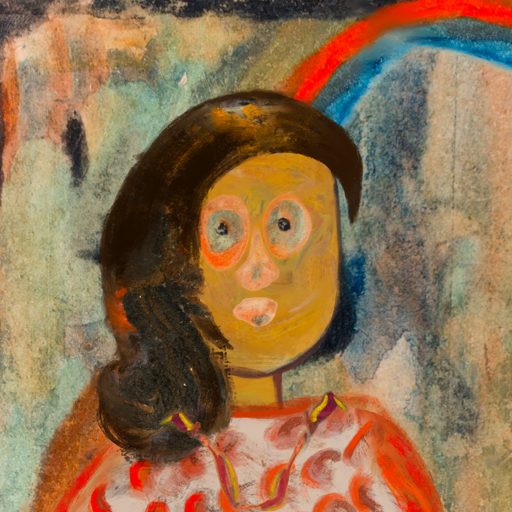
Background: Childish, Head And Neck Front: After_Raid, Face Front: Childish, Bust: Rupkatha, Hair Front: Gypsy_Queen, Head Accessory: Blank, Second Necklace: Gypsy_Mother_1, Necklace: Blank, Baby: Blank